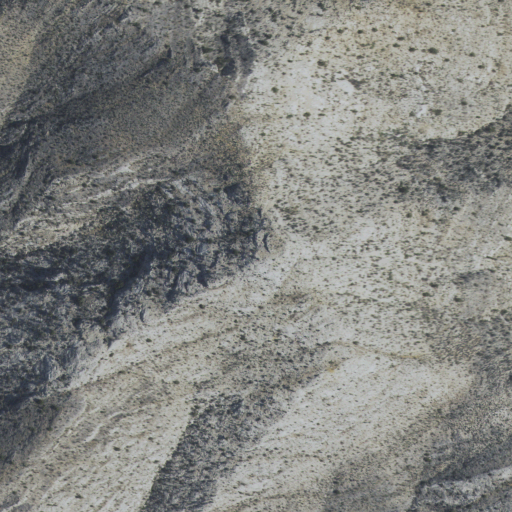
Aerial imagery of mountain in California named Striped Mountain containing shrub and barren land